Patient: sex F, age 73
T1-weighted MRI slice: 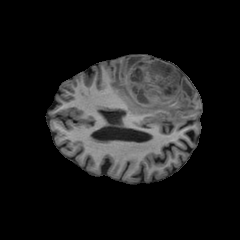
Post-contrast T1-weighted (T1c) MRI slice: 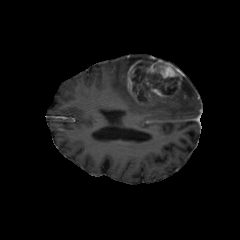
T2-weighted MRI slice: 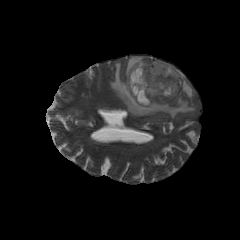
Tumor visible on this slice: yes
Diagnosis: Glioblastoma, IDH-wildtype
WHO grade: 4